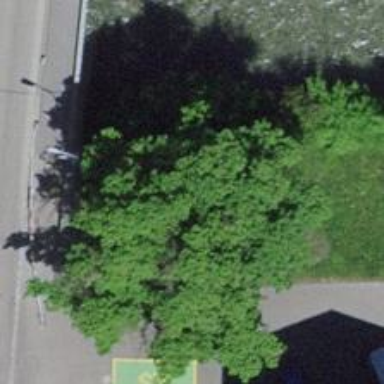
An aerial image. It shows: Red bench.